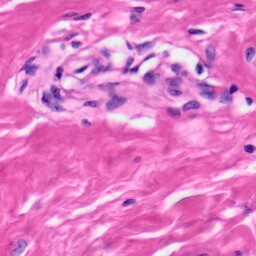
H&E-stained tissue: Skin